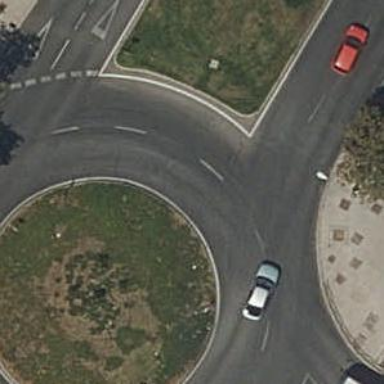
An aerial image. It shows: Secondary road leading to roundabout.